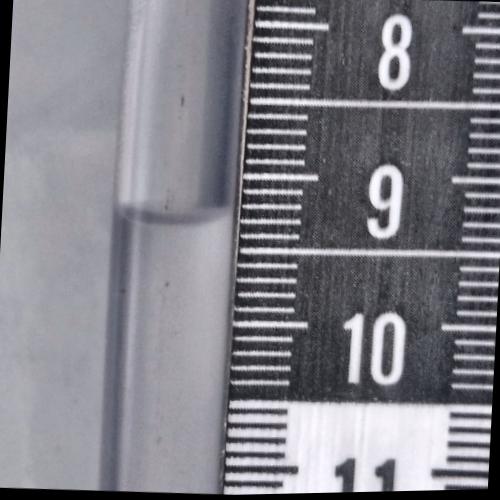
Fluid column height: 9.3 cm